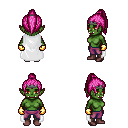
a pixel art fantasy rpg character, female body template, orc, green skin, white cape, magenta pants, pink long topknot hairstyle, iron tiara, gold gloves, maroon shoes, four views (front, back, left, right), 2x2 character sprite sheet, small pixel art, hard edges, no anti-aliasing